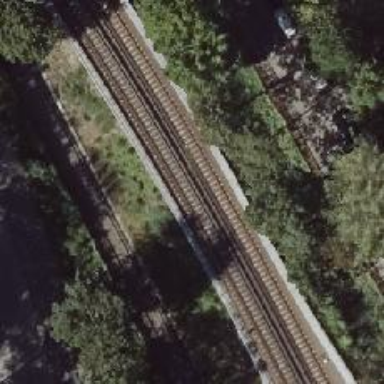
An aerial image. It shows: Rail line with overhead electrification.